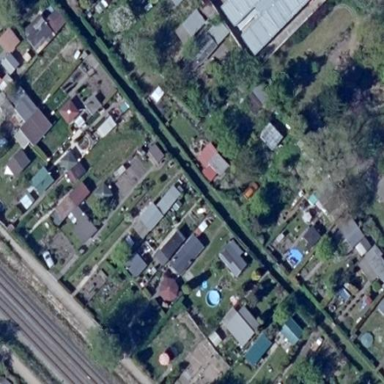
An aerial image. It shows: Area designated for allotments.